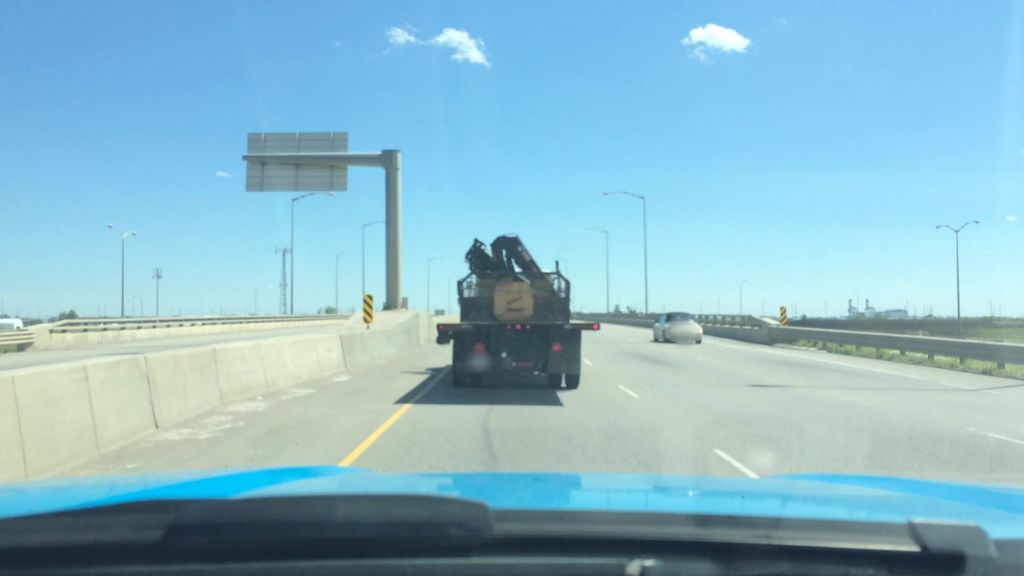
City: calgary